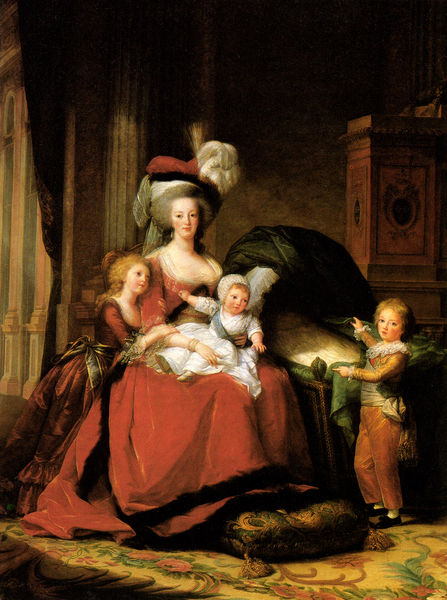
Titel: Marie-Antoinette et ses enfants
Künstler: Élisabeth Vigée Le Brun
Standort: Versailles
Institution: Musée National du Château de Versailles et de Trianon
Schlagwörter: dunkel, feder, gemälde, kopf, schatten, weiß, grün, menschen, mädchen, sitzen, abend, ausschnitt, braun, fenster, frankreich, frau, hell, holz, hut, kleid, licht, raum, schwarz, stuhl, säule, tür, zimmer, blick, dame, gürtel, haus, rot, schirm, schloss, malerei, muster, ornament, schleife, teppich, blond, hose, wand, architektur, band, barock, falten, federn, kleidung, lang, bildnis, gruppenbildnis, gruppenporträt, holland, innenraum, portrait, porträt, vorhang, öl, grümn, boden, gewand, haare, interieur, reich, sessel, sitzend, stoff, adel, decke, drei, familie, familienbildnis, kind, mutter, rokkoko, tochter, schleifen, dekoltee, england, renaissance, rokoko, kamin, kinder, adelige, federhut, perücke, schärpe, kindheit, dutt, schrank, baby, schemel, lehnen, kissen, thron, draperie, bett, robe, laken, junge, schoß, zeigen, tor, vier, eingang, knabe, fuss, durchblick, palast, revolution, häubchen, lilie, brokat, kleinkind, adlige, herrscherin, königin, teppisch, taufe, madonna, marie, sohn, bube, familienportrait, säugling, wiege, fau, versailles, delacroix, schmucklos, liht, kinderbett, thronfolger, wohlstand, kinderbild, louis xvi, marie antoinette, söhn, puff, wallend, fussschemel, herzögin, kinderwiege, maria theresia, #baby, louixv